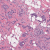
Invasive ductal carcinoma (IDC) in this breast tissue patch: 1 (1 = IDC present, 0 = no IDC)